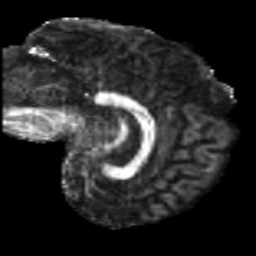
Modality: FA
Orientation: sagittal
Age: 46
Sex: male
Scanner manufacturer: siemens
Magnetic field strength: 3 T
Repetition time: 5 s
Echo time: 0.092 s